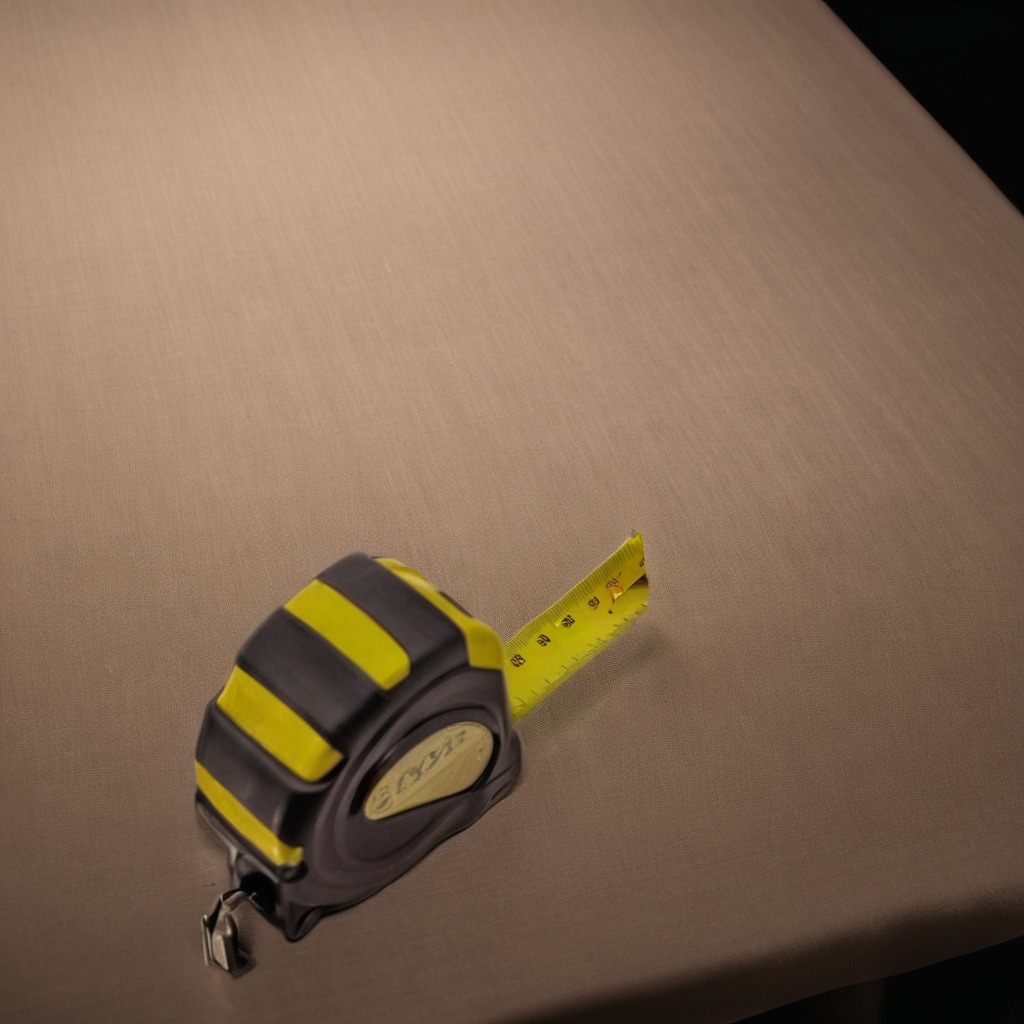
A measuring tape is lying on the wooden table.